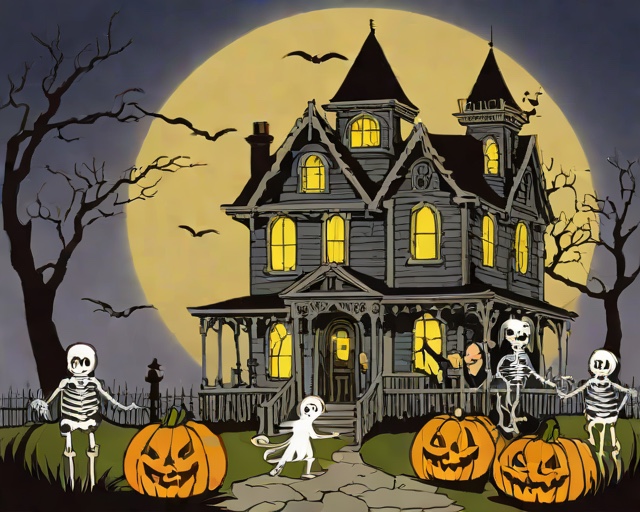
Category: Halloween